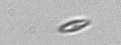
Label: pennate